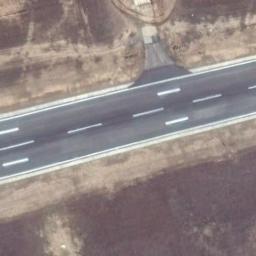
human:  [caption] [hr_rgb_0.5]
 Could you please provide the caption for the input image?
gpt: The runway is on the bare land .

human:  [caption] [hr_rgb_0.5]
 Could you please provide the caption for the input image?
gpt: The runway is marked with lines .

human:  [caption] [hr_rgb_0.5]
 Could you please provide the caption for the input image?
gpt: The runway with several touchdown zone markings goes through the clearing .

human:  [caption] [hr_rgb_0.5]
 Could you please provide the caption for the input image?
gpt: Next to the runway is brown bare ground with white short and thick markings on the runway .

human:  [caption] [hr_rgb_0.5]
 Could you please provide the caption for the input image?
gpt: There are brown bare land beside the runway .